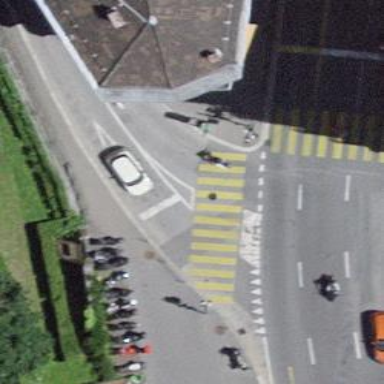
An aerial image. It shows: Zebra crossing on the road.